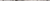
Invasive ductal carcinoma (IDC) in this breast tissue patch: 0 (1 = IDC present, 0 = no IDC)